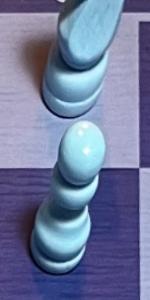
Label: Pawn_White